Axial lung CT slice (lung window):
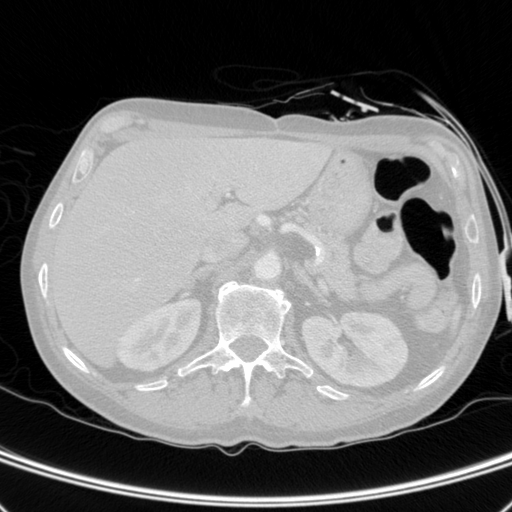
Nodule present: no